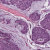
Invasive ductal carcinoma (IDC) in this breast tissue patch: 1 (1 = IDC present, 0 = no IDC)